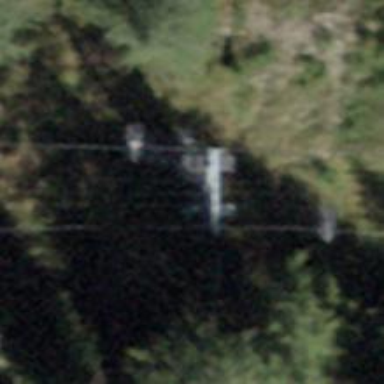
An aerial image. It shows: Pylon used for aerialway.